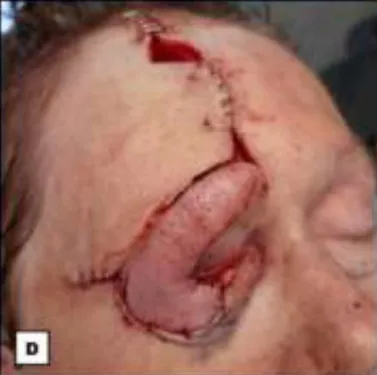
First stage of the periocular reconstruction. D: Intraoperative photograph showing the interpolated paramedian myocutaneous forehead flap transposed onto the cartilage graft to reconstruct the anterior lamella of the lower eyelid. Conventional closure of all donor sites with a small frontal defect remaining, left open to heal secondarily.
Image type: medical_photograph (other_medical_photograph)